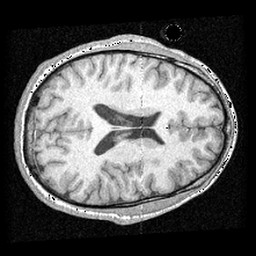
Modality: T1w
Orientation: axial
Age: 18
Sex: male